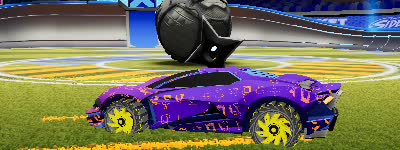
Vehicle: werewolf